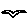
Label: bird